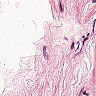
Metastatic tissue present: no